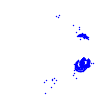
Particle: electron